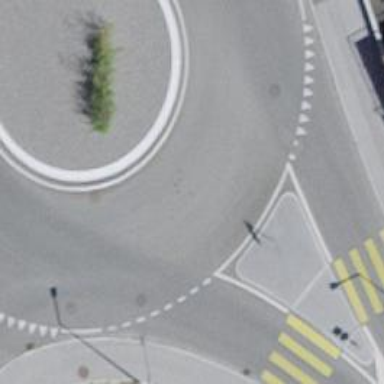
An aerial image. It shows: Uncontrolled zebra crossing with central island.